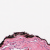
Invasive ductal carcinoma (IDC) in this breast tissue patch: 0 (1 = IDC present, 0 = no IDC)